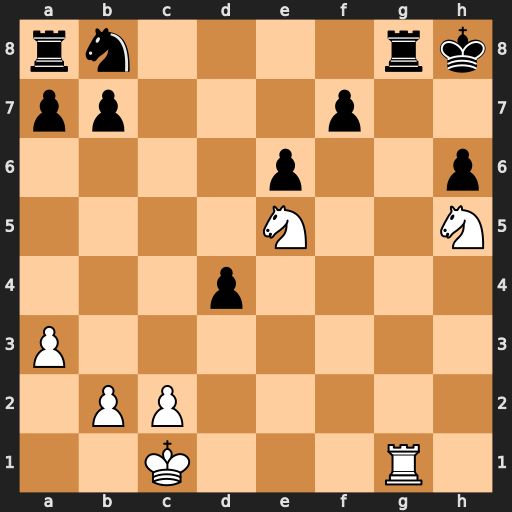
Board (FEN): rn4rk/pp3p2/4p2p/4N2N/3p4/P7/1PP5/2K3R1
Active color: w
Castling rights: -
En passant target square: -
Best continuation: Nxf7+ Kh7 Nf6#